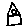
Label: house